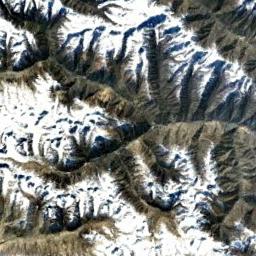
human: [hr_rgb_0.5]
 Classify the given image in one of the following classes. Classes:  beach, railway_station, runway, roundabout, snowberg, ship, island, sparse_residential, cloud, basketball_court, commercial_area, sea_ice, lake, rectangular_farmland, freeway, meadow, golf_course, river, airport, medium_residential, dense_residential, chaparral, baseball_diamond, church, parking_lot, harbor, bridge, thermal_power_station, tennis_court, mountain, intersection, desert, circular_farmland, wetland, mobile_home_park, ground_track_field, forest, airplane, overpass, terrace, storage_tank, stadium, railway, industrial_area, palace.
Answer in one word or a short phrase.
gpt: snowberg